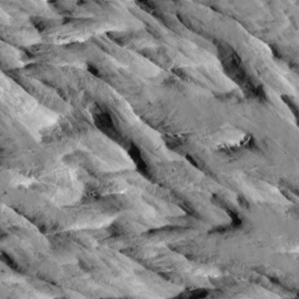
Label: non_frost